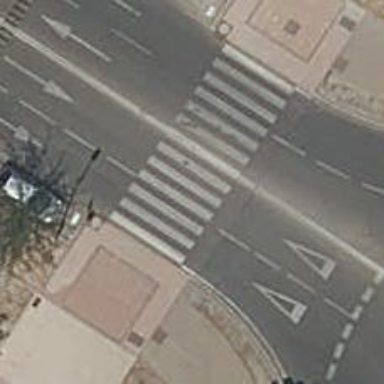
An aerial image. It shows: Marked road crossing with visible crossing markings.